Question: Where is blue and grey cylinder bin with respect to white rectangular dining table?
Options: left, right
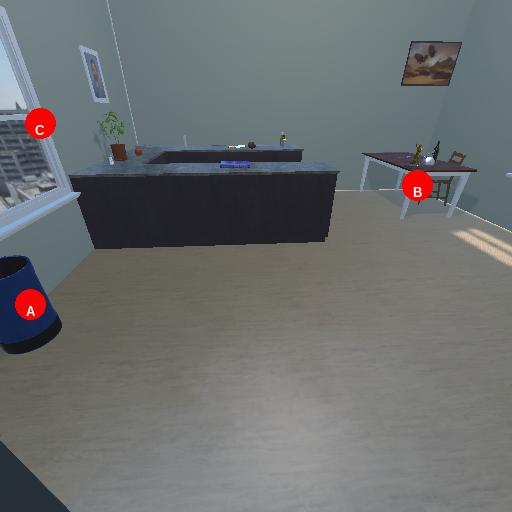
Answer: left